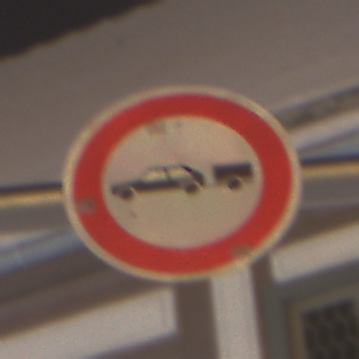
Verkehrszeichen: VerbotPersonenkraftwagenMitAnhaenger
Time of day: Night
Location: Outdoor (Urban)
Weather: Overcast
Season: Winter
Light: Artificial